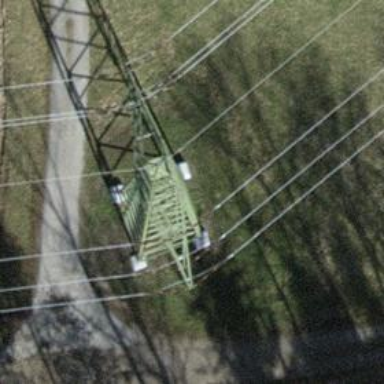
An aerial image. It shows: Power tower.